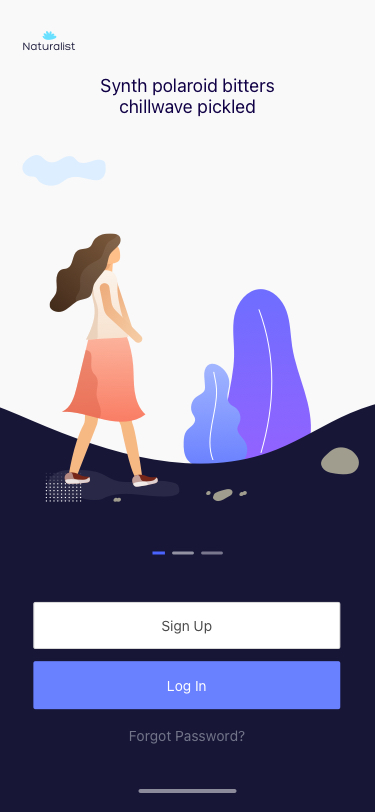
Text in this UI design:
Synth polaroid bitters chillwave pickled